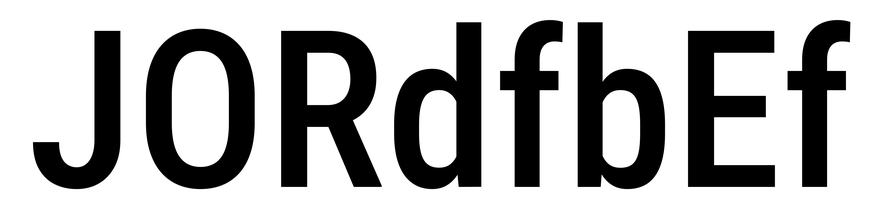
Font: Roboto_Condensed_Medium